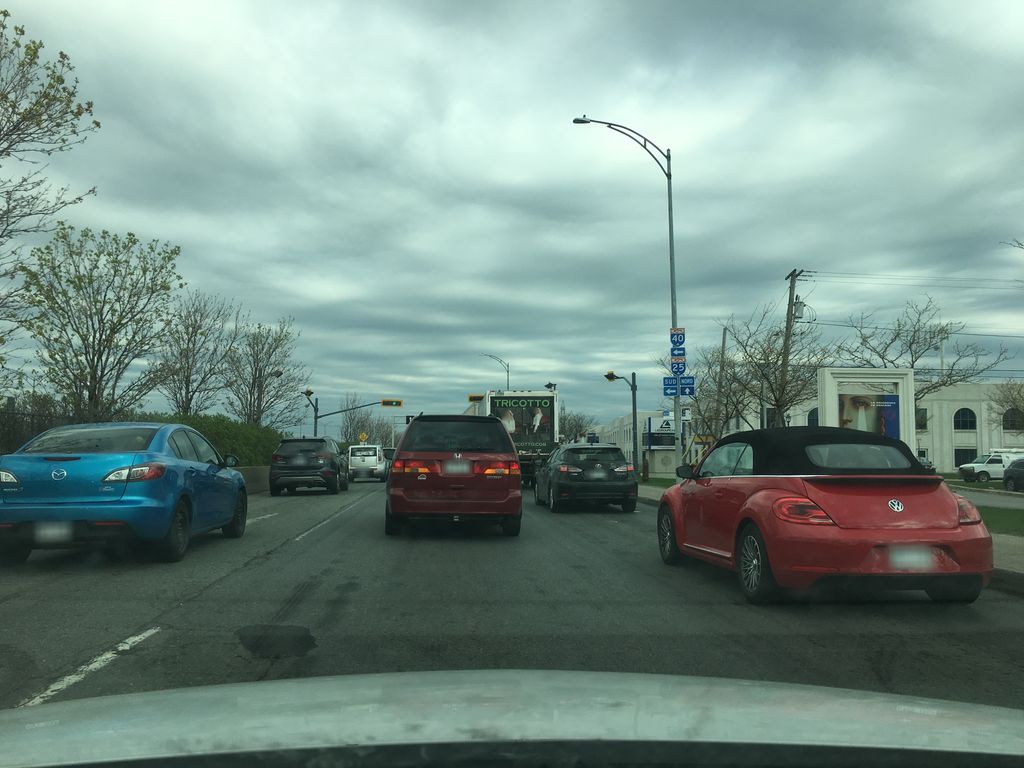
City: montreal